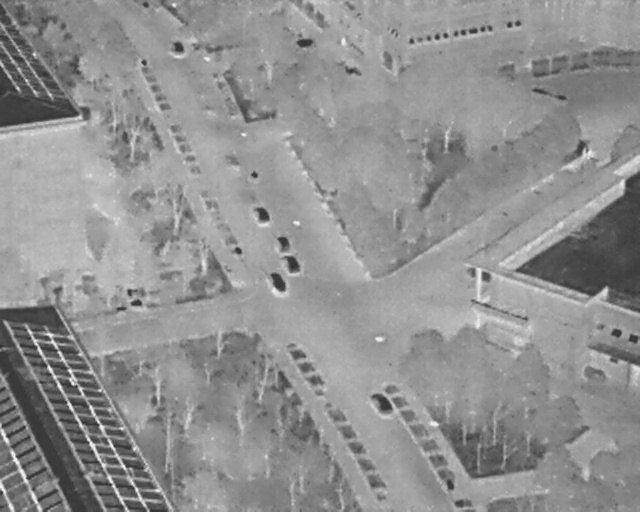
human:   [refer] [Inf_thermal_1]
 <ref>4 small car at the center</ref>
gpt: <box>[[39, 40, 42, 43, 161], [42, 46, 45, 48, 163], [43, 50, 47, 52, 163], [41, 53, 45, 56, 159]]</box>